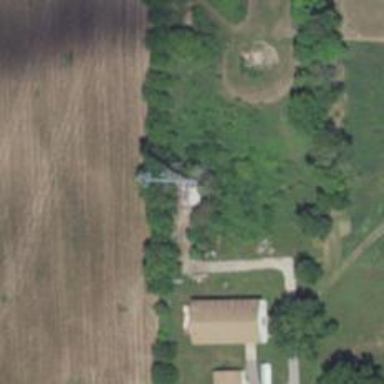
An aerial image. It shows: Man-made mast used for communication purposes.